Question: In my Map application I have segment controller on main screen and using that I have Map View & tableview(both are UIView). I have tried everything but my data is not loading in my tableview. Here is my tableview code. Here marker is attribute in my xml file which contain Showroom name and Iam able to parse this.
.h file
'''
@interface HViewController : UIViewController<UITableViewDataSource, UITableViewDelegate> {
UITableView *_tableView;
}
@property (nonatomic, retain) IBOutlet UITableView *_tableView;
@end
'''
.m file
= with ViewWillAppear,viewDieLoad, segement action method
'''
@synthesize tableView;
- (void)viewDidLoad {
appDelegate = (HAppDelegate *)[[UIApplication sharedApplication] delegate];
[segmentedControl addTarget:self action:@selector(segmentAction:)
forControlEvents:UIControlEventValueChanged];
}
- (void)viewWillAppear:(BOOL)animated
{
self._tableView.rowHeight = 80.0;
[_tableView reloadData];
}
-(void)segmentAction:(id)sender;{
UISegmentedControl* segCtl = sender ;
if( [segCtl selectedSegmentIndex] == 0 )
{
NSLog(@"segmentAction mapView");
mapView.hidden = NO;
_tableView.hidden = YES;
//[ self.view addSubview:mapView] ; // adding view to segmentindex 0
}
if( [segCtl selectedSegmentIndex] == 1 )
{
NSLog(@"segmentAction _tableview");
_tableView.hidden = NO;
mapView.hidden = YES;
//[ self.view addSubview:_tableview] ;
}
}
- (NSInteger)numberOfSectionsInTableView:(UITableView *)tableView {
return 1;
}
// Customize the number of rows in the table view.
- (NSInteger)tableView:(UITableView *)tableView numberOfRowsInSection:(NSInteger)section {
NSLog(@"appDelegate.markers _tableview");
return [appDelegate.markers count];
}
//method to print row(showroom count on Header)
- (NSString *)tableView:(UITableView *)tableView titleForHeaderInSection: (NSInteger)section {
if(section == 0)
return [NSString stringWithFormat:NSLocalizedString(@"ShowRooms[%d]", @"Showroom format"), [appDelegate.markers count]];
}
// Customize the appearance of table view cells.
- (UITableViewCell *)tableView:(UITableView *)tableView cellForRowAtIndexPath: (NSIndexPath *)indexPath {
static NSUInteger const kShowroomNameLabelTag = 2;
UILabel *ShowroomNameLabel = nil;
static NSString *CellIdentifier = @"Cell";
UITableViewCell *cell = [tableView dequeueReusableCellWithIdentifier:CellIdentifier];
if (cell == nil) {
cell = [[[UITableViewCell alloc] initWithStyle:UITableViewCellStyleSubtitle reuseIdentifier:CellIdentifier] autorelease];
cell.selectionStyle = UITableViewCellSelectionStyleGray;
ShowroomNameLabel = [[[UILabel alloc] initWithFrame:CGRectMake(50, 1, 300, 20)] autorelease];
ShowroomNameLabel.tag = kShowroomNameLabelTag;
ShowroomNameLabel.font = [UIFont boldSystemFontOfSize:18];
[cell.contentView addSubview:ShowroomNameLabel];
NSLog(@"UITableViewCell.markers _tableview");
}
else
{
ShowroomNameLabel = (UILabel *)[cell.contentView viewWithTag:kShowroomNameLabelTag];
}
marker *aMarker = [appDelegate.markers objectAtIndex:indexPath.row];
//ShowroomNameLabel.text = aMarker.name;
ShowroomNameLabel.text= [NSString stringWithFormat:@"ShowroomName= %@", aMarker.name];
return cell;
}
'''
In my tableview Header it shows data count correctly but not showing data.
I have connected delegate,datasource,_tableview to fileOwner of the HViewController in which I have put above code. Plz suggest something where I am wrong. I am parsing XML file and getting data in console alos I can show it on Map. But I am not able to load data in my tableview.

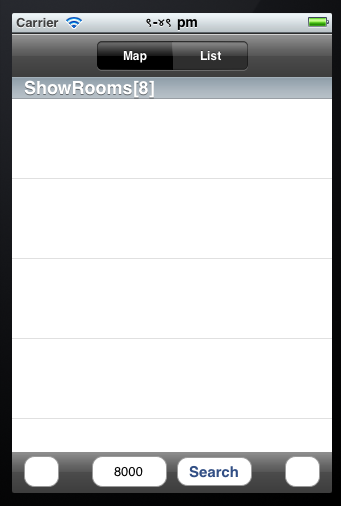
Answer: Try moving '[_tableView reloadData]' to 'viewWillAppear'.
<URL> reloads the table view's data in 'viewWillAppear', not 'viewDidLoad'. I can't tell you the exact reason for which this would make a difference, though I can think of several. Anyway, it's worth a try.
EDIT:
RESPONSE TO COMMENTS
1. If titleForHeaderInSection: is being called, then there is a data source connected to a table view. So, the problem is not a lack of a data source connection.
2. I am guessing you have 2 table views in your .xib file: a large one & a short one below it. The large table view is not connected to the data source, so it just displays blank lines. The short table view is connected to the data source. But, it is just tall enough for a header and has no space left to display any cells. Thus, titleForHeaderInSection: is called, but cellForRowAtIndexPath: is not because there is no space to display any cells. Note that this is just a guess, but it is the only scenario I can think of that would cause the behavior you described. The code you posted looks ok, although a bit more complicated than necessary.
3. There is no question that reloadData should be in viewWillAppear. That's where the Apple engineers put it when they created the UITableViewController class. So, to put it elsewhere, you have to believe you know better than they do.